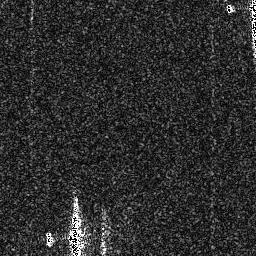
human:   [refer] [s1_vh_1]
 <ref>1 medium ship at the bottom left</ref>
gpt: <box>[[25, 78, 33, 99, 0]]</box>